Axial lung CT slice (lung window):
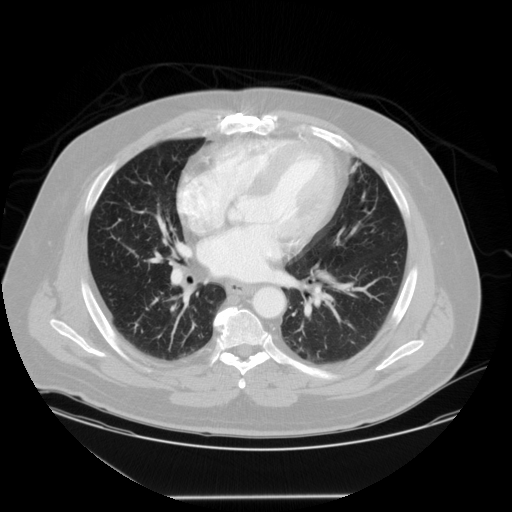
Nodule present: no